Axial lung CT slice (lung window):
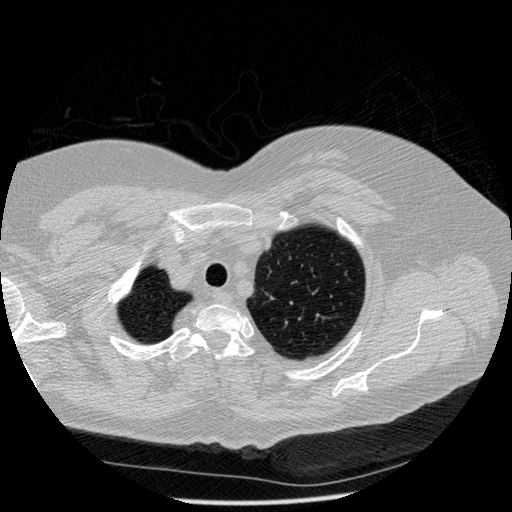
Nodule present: no